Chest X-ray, PA view. Patient: 54 years old, sex M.
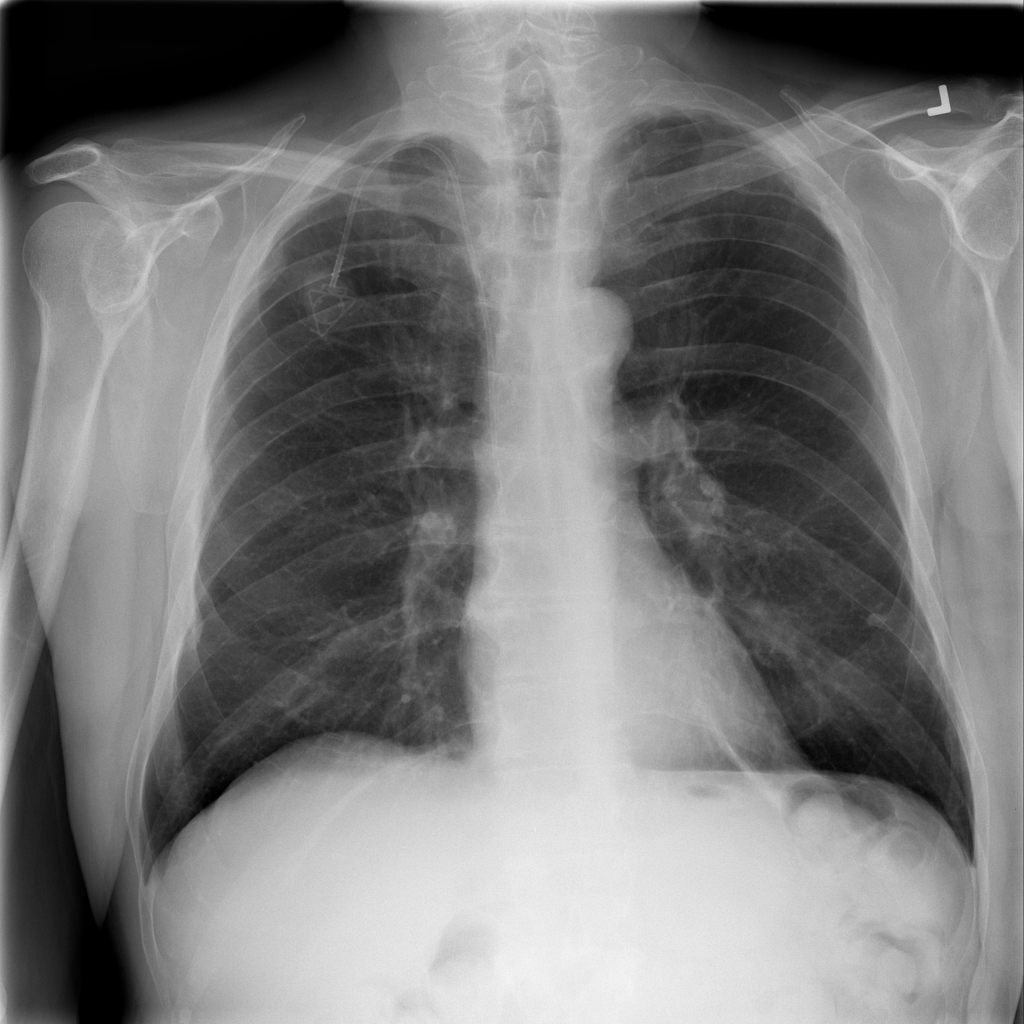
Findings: Atelectasis